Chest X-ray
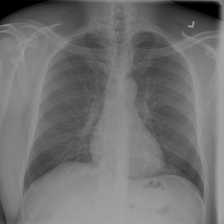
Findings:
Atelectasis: negative
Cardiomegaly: negative
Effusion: negative
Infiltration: negative
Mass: negative
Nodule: negative
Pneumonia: negative
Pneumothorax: negative
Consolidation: negative
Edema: negative
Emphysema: negative
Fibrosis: negative
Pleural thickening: negative
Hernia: negative